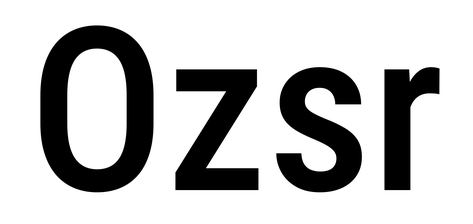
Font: Roboto_Condensed_Medium